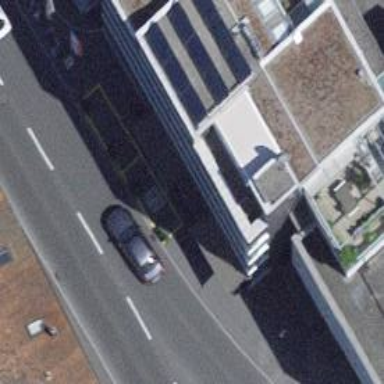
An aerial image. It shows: Restaurant.